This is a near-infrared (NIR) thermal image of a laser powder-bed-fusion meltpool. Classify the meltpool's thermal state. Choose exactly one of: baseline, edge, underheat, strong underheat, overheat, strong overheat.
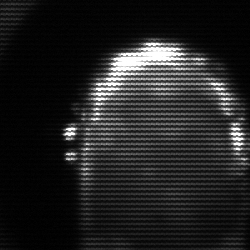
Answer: baseline